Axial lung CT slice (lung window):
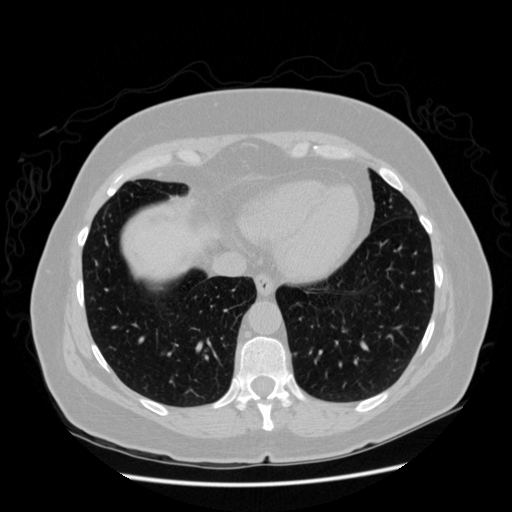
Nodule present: no